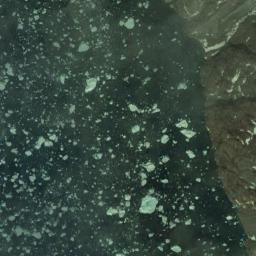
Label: sea_ice